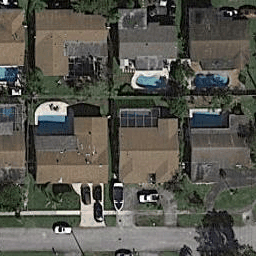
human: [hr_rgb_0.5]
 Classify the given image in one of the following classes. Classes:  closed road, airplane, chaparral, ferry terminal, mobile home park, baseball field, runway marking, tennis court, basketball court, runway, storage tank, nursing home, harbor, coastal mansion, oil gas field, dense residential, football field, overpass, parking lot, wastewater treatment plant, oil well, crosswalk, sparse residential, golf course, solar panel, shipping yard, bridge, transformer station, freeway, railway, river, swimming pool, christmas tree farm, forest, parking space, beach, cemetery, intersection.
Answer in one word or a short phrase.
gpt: dense residential